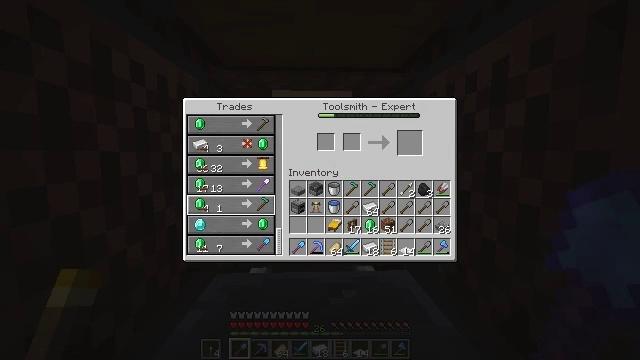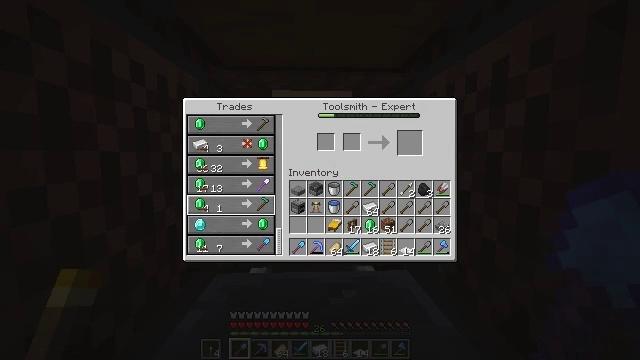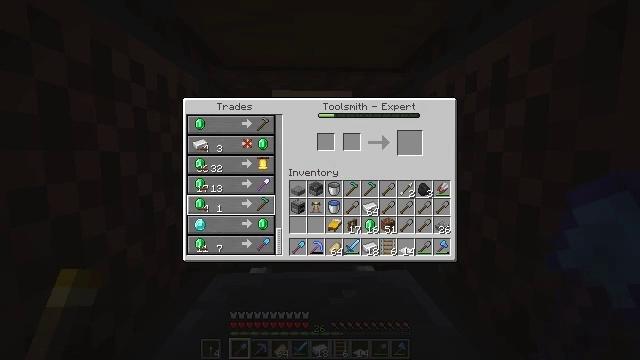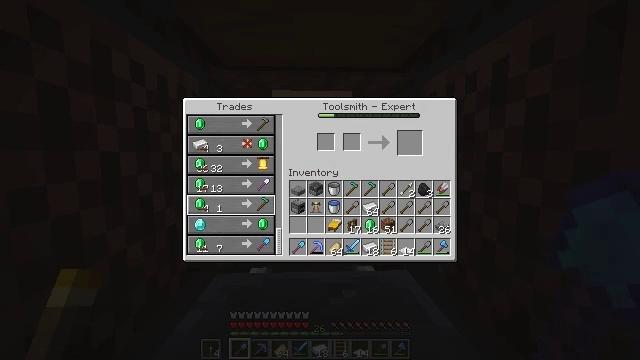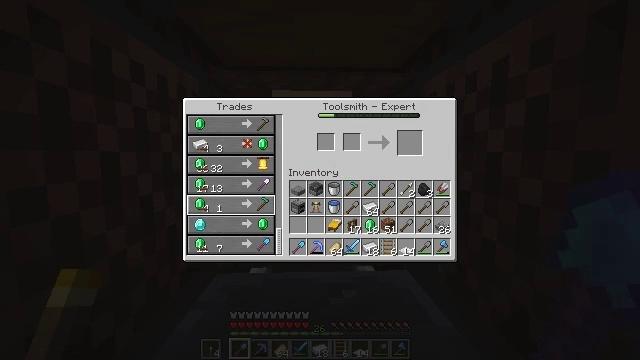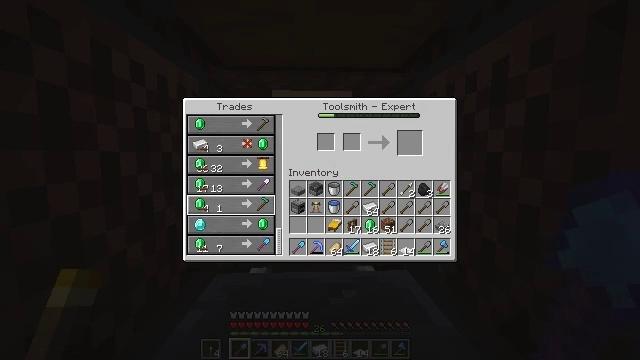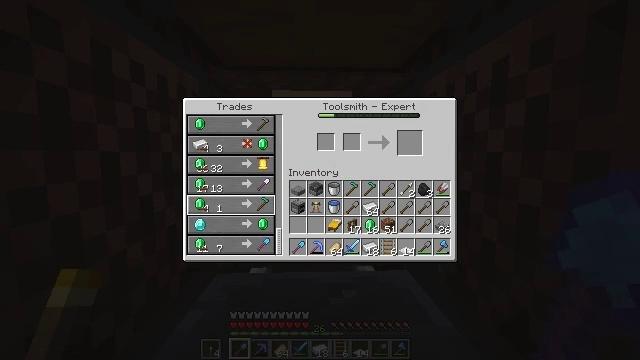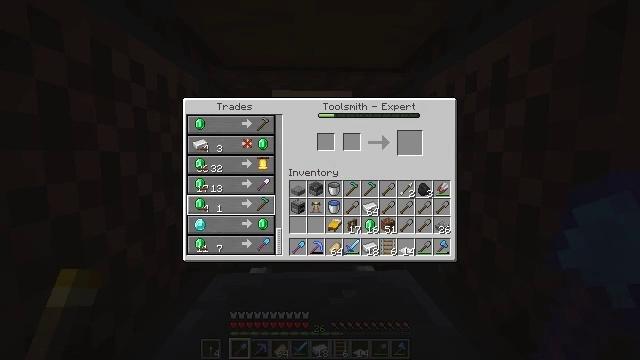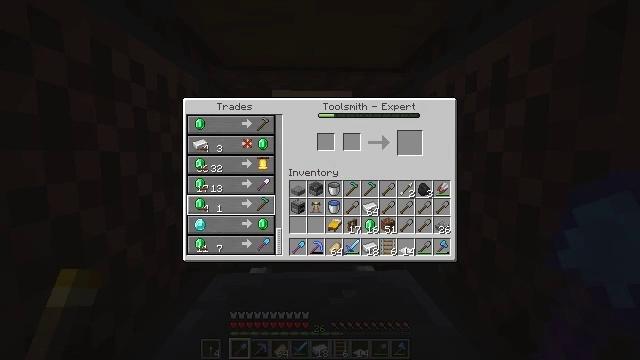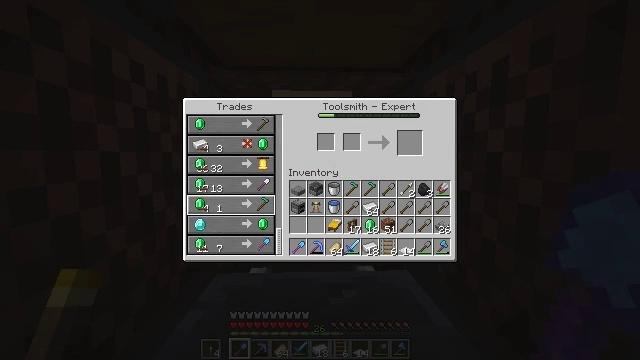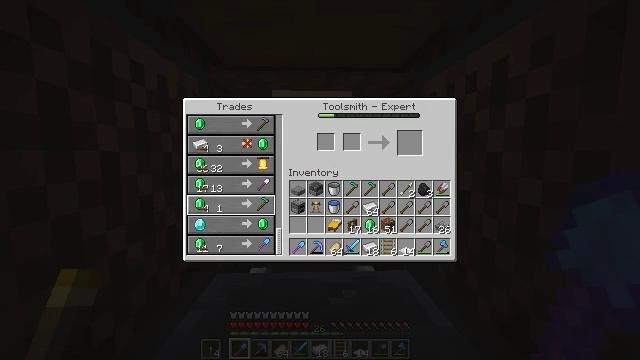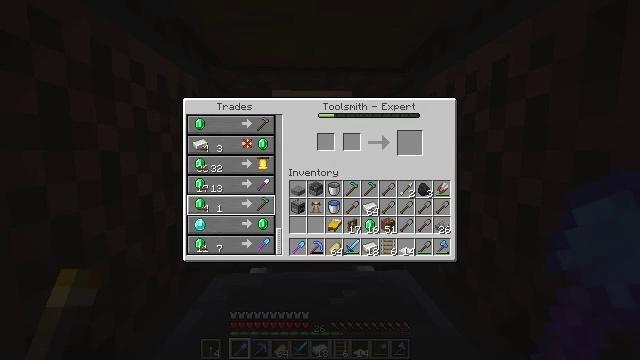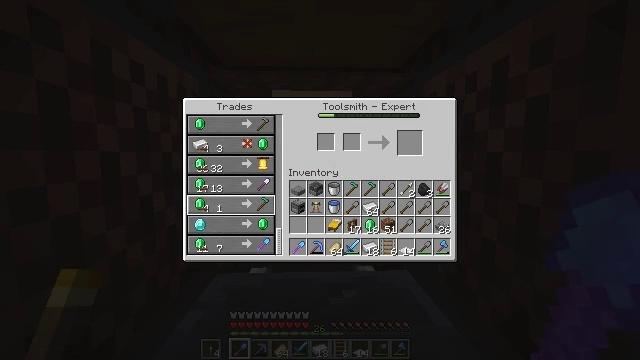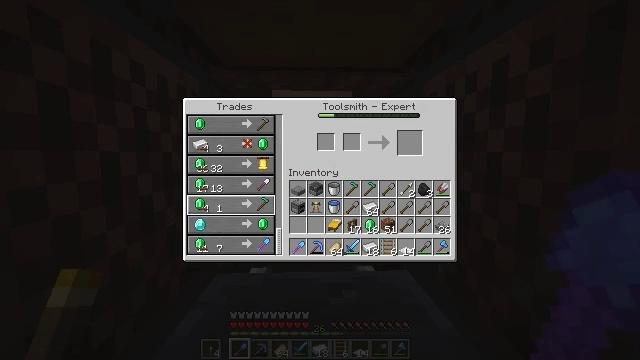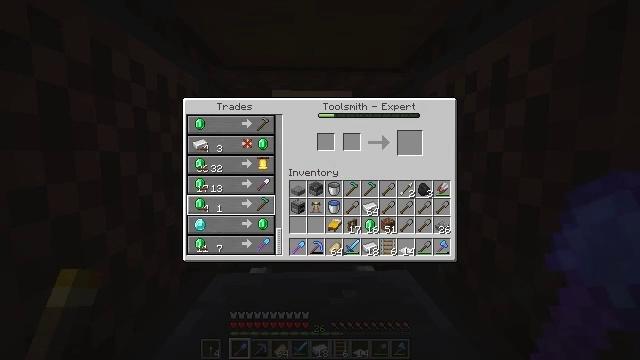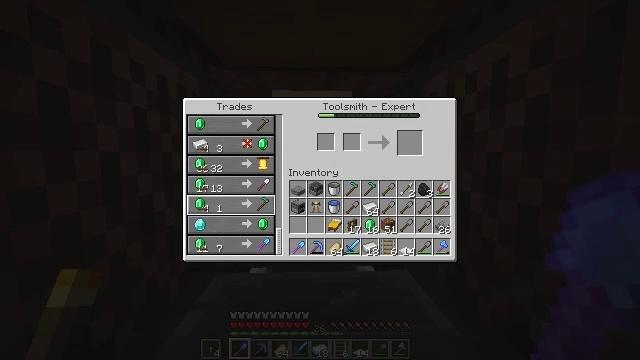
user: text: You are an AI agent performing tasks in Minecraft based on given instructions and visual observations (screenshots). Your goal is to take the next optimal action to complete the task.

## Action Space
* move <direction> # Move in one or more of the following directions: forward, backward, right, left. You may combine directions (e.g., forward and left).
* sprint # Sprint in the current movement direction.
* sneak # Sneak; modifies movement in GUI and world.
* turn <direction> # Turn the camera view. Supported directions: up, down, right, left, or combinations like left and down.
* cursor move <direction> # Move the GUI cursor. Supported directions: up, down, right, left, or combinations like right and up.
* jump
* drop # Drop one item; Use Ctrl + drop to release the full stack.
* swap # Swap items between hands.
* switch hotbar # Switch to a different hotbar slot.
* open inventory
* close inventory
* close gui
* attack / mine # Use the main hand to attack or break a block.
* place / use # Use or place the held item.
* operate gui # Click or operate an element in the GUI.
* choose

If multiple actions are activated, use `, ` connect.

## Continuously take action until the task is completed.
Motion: motion action
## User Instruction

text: Collect the brown bed for later use.
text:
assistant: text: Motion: no_op
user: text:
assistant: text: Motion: no_op
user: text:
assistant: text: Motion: no_op
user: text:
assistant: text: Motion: no_op
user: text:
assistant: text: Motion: no_op
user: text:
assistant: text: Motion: no_op
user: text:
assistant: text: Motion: no_op
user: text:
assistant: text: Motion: no_op
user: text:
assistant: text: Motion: no_op
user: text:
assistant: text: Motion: no_op
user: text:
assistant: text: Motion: no_op
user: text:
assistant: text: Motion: no_op
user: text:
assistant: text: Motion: no_op
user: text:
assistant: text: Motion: no_op
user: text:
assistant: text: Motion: no_op
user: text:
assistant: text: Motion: no_op
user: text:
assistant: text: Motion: no_op
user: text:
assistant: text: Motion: no_op
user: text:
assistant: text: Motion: no_op
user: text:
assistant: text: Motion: no_op
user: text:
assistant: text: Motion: no_op
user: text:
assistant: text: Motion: no_op
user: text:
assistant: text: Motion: no_op
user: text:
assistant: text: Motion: no_op
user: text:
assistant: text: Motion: no_op
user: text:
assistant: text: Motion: no_op
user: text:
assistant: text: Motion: no_op
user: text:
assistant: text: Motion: no_op
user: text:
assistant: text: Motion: no_op
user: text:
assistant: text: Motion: no_op